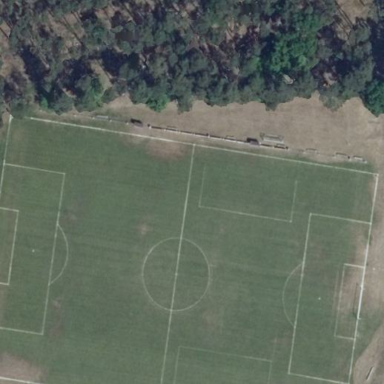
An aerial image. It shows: Soccer pitch for leisure land activities.